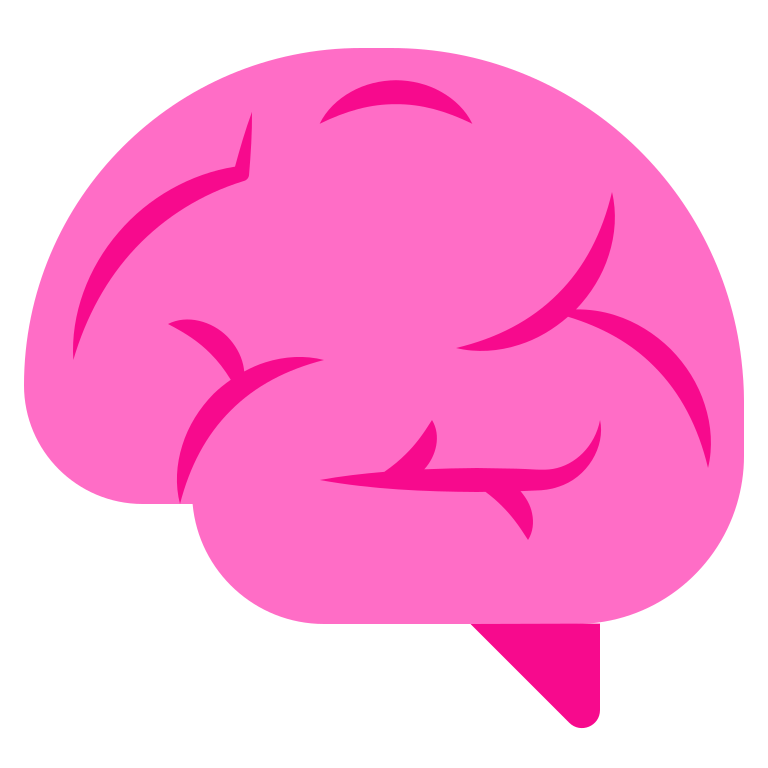
brain flat